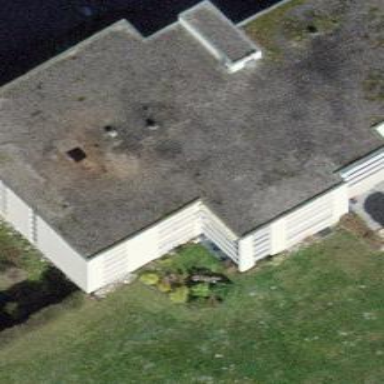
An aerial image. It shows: Flat-roofed building.